Question: I am trying to get node.js working now therefore I try to write a simple test function in JavaScript and name it score.js.
'''
var score = 61;
if (score >= 60)
console.log("pass");
else
console.log("failed");
'''
I try to run this but this happened
How may i fix this issue?
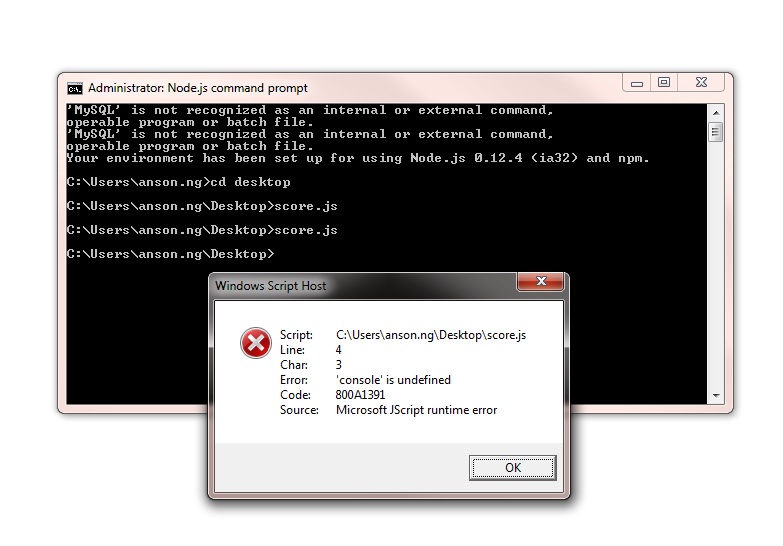
Answer: You have to execute your scripts using the 'node' executable, like: 'node score.js'. Otherwise Windows will try to execute your javascript file with Microsoft's JScript implementation, which is different.